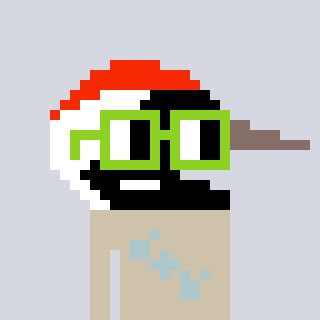
a pixel art character with square light green glasses, a crane-shaped head and a bege-colored body on a cool background